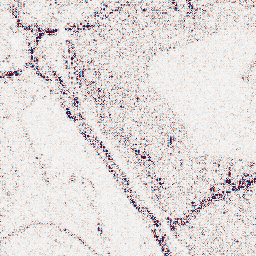
Category: wavelet
Decomposition family: wavelet_dwt
Decomposition parameters: wavelet: db4
level: 1
Upsampling method: bicubic
Upsampling parameters: scale: 2
Upsampling scale: 2